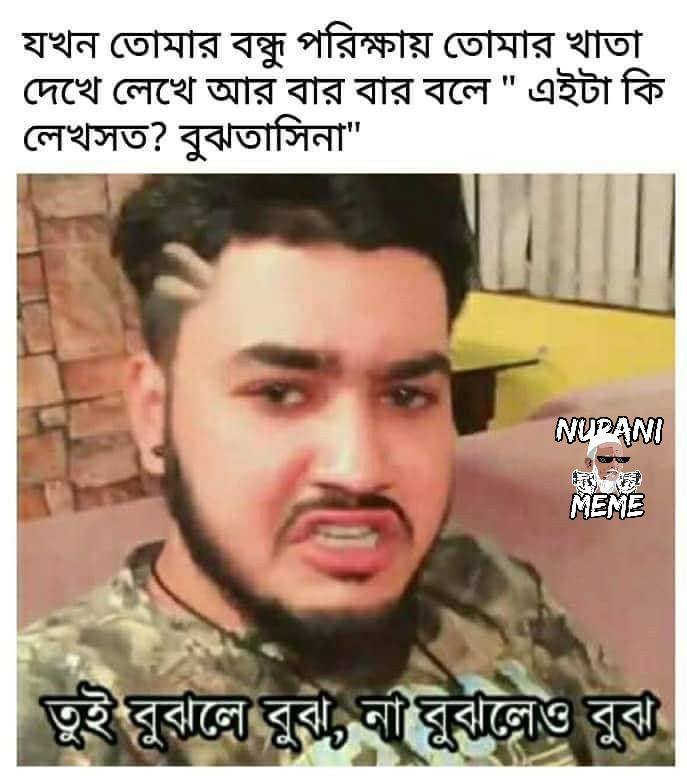
Caption: যখন তোমার বন্ধু পরিক্ষায় তোমার খাতা দেখে লেখে আর বার বার বলে " এইটা কি লেখসত ? বুঝতাসিনা"   তুই বুঝলে বুঝ, না বুঝলেও বুঝ
Label: non-hate